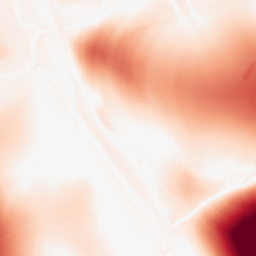
Category: morphological
Decomposition family: tophat
Decomposition parameters: size: 100
mode: white
Upsampling method: regularized
Upsampling parameters: scale: 4
lambda_reg: 0.001
Upsampling scale: 4